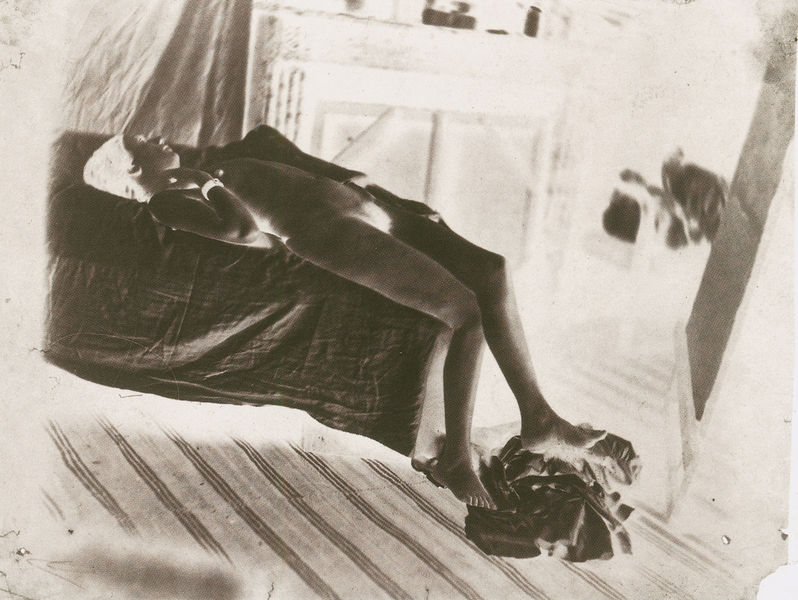
Titel: Nu allongé dans l’atelier de l’artiste
Künstler: Ch. Nègre
Schlagwörter: akt, nackt, frau, hell, licht, teppich, kleidung, spiegel, haare, füße, liegen, steifen, streifen, bett, unscharf, foto, fotografie, sex, schwarz-weiß, negativ, armband, armreif, verschwommen, aufnahme, solarisiert, armrieg, wpiegel